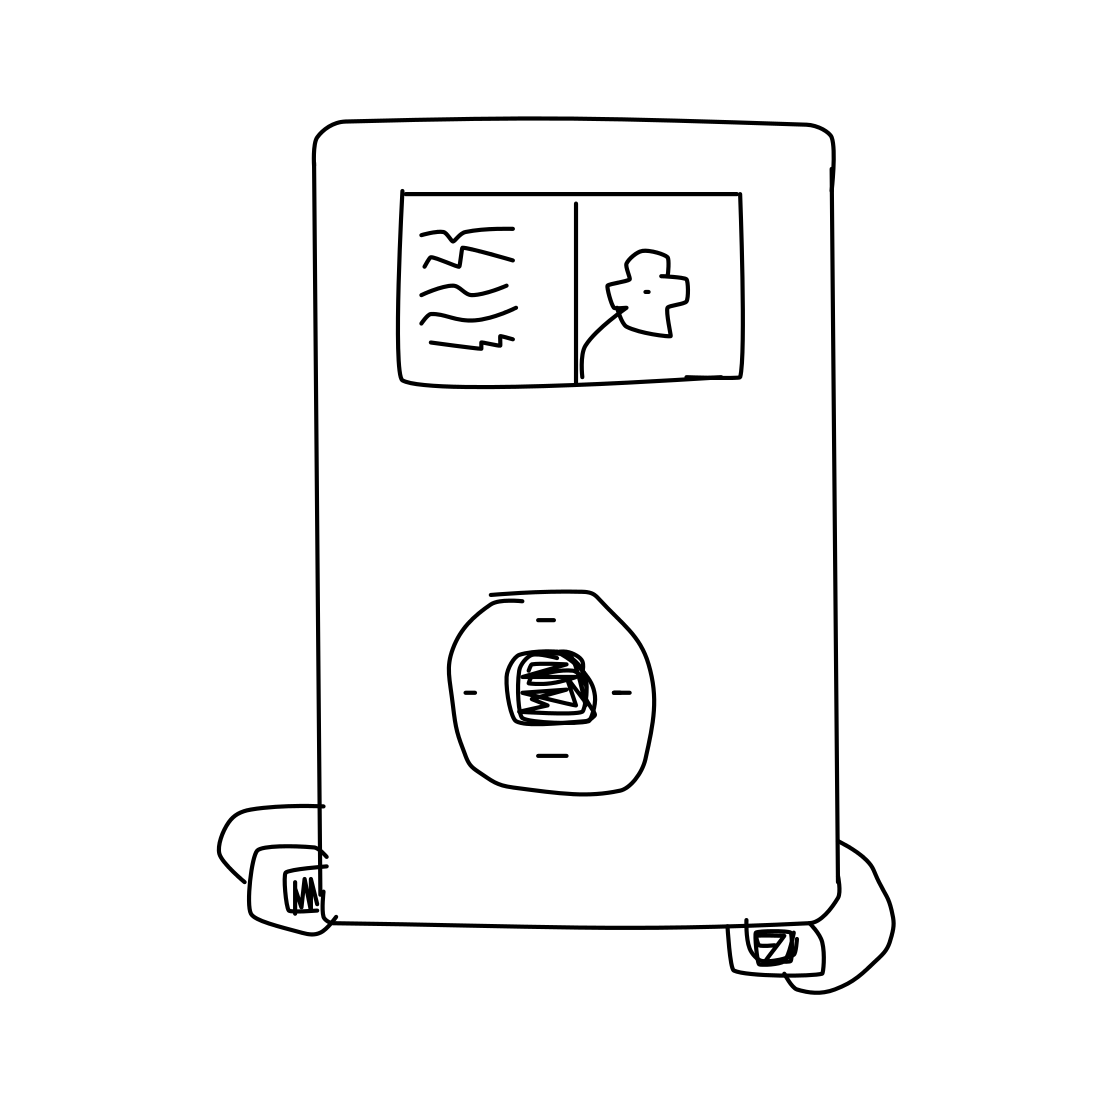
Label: ipod